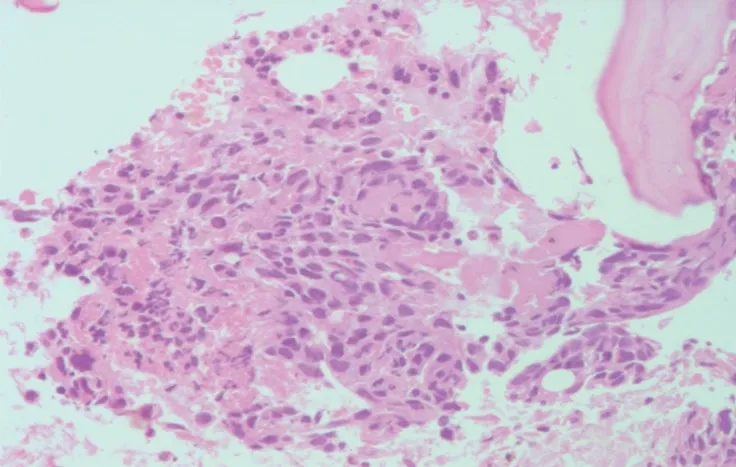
Bone marrow biopsy intertrabecular space showing bizarre multinucleated cells with hyperchromatic nuclei embedded in bed of necrosis and haemorrhage (200x) H&E.
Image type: pathology (h&e)